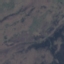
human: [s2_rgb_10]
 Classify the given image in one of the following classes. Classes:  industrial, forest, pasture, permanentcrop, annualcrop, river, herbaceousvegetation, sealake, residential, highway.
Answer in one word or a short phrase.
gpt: HerbaceousVegetation